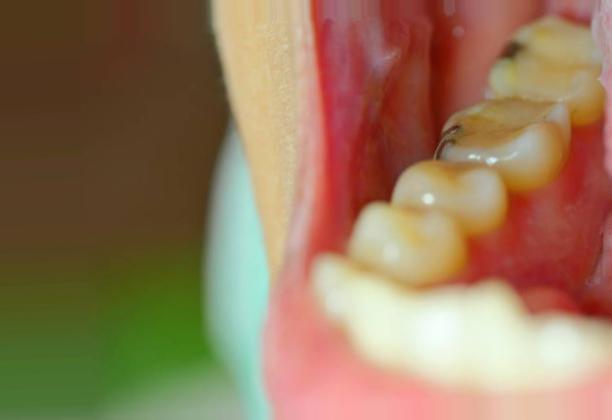
Condition: Caries